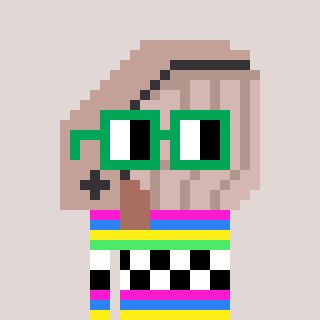
a pixel art character with square green glasses, a whale-shaped head and a grayscale-colored body on a warm background